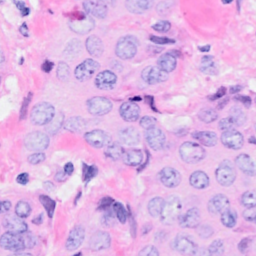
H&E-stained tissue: Breast